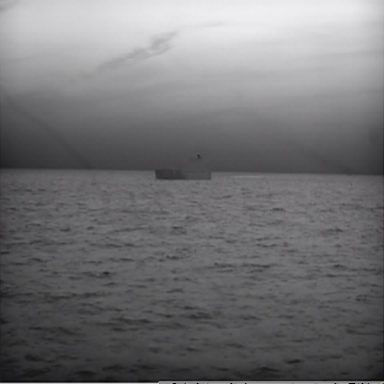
There is a fishing_boat in the infrared image.